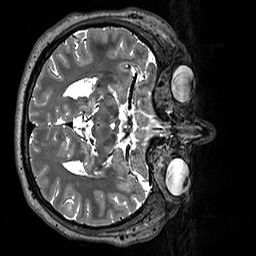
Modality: T2w
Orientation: axial
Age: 37
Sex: male
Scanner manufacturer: siemens
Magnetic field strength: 3 T
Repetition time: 3.2 s
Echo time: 0.412 s